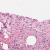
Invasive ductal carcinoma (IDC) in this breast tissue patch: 0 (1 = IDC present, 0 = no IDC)